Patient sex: M
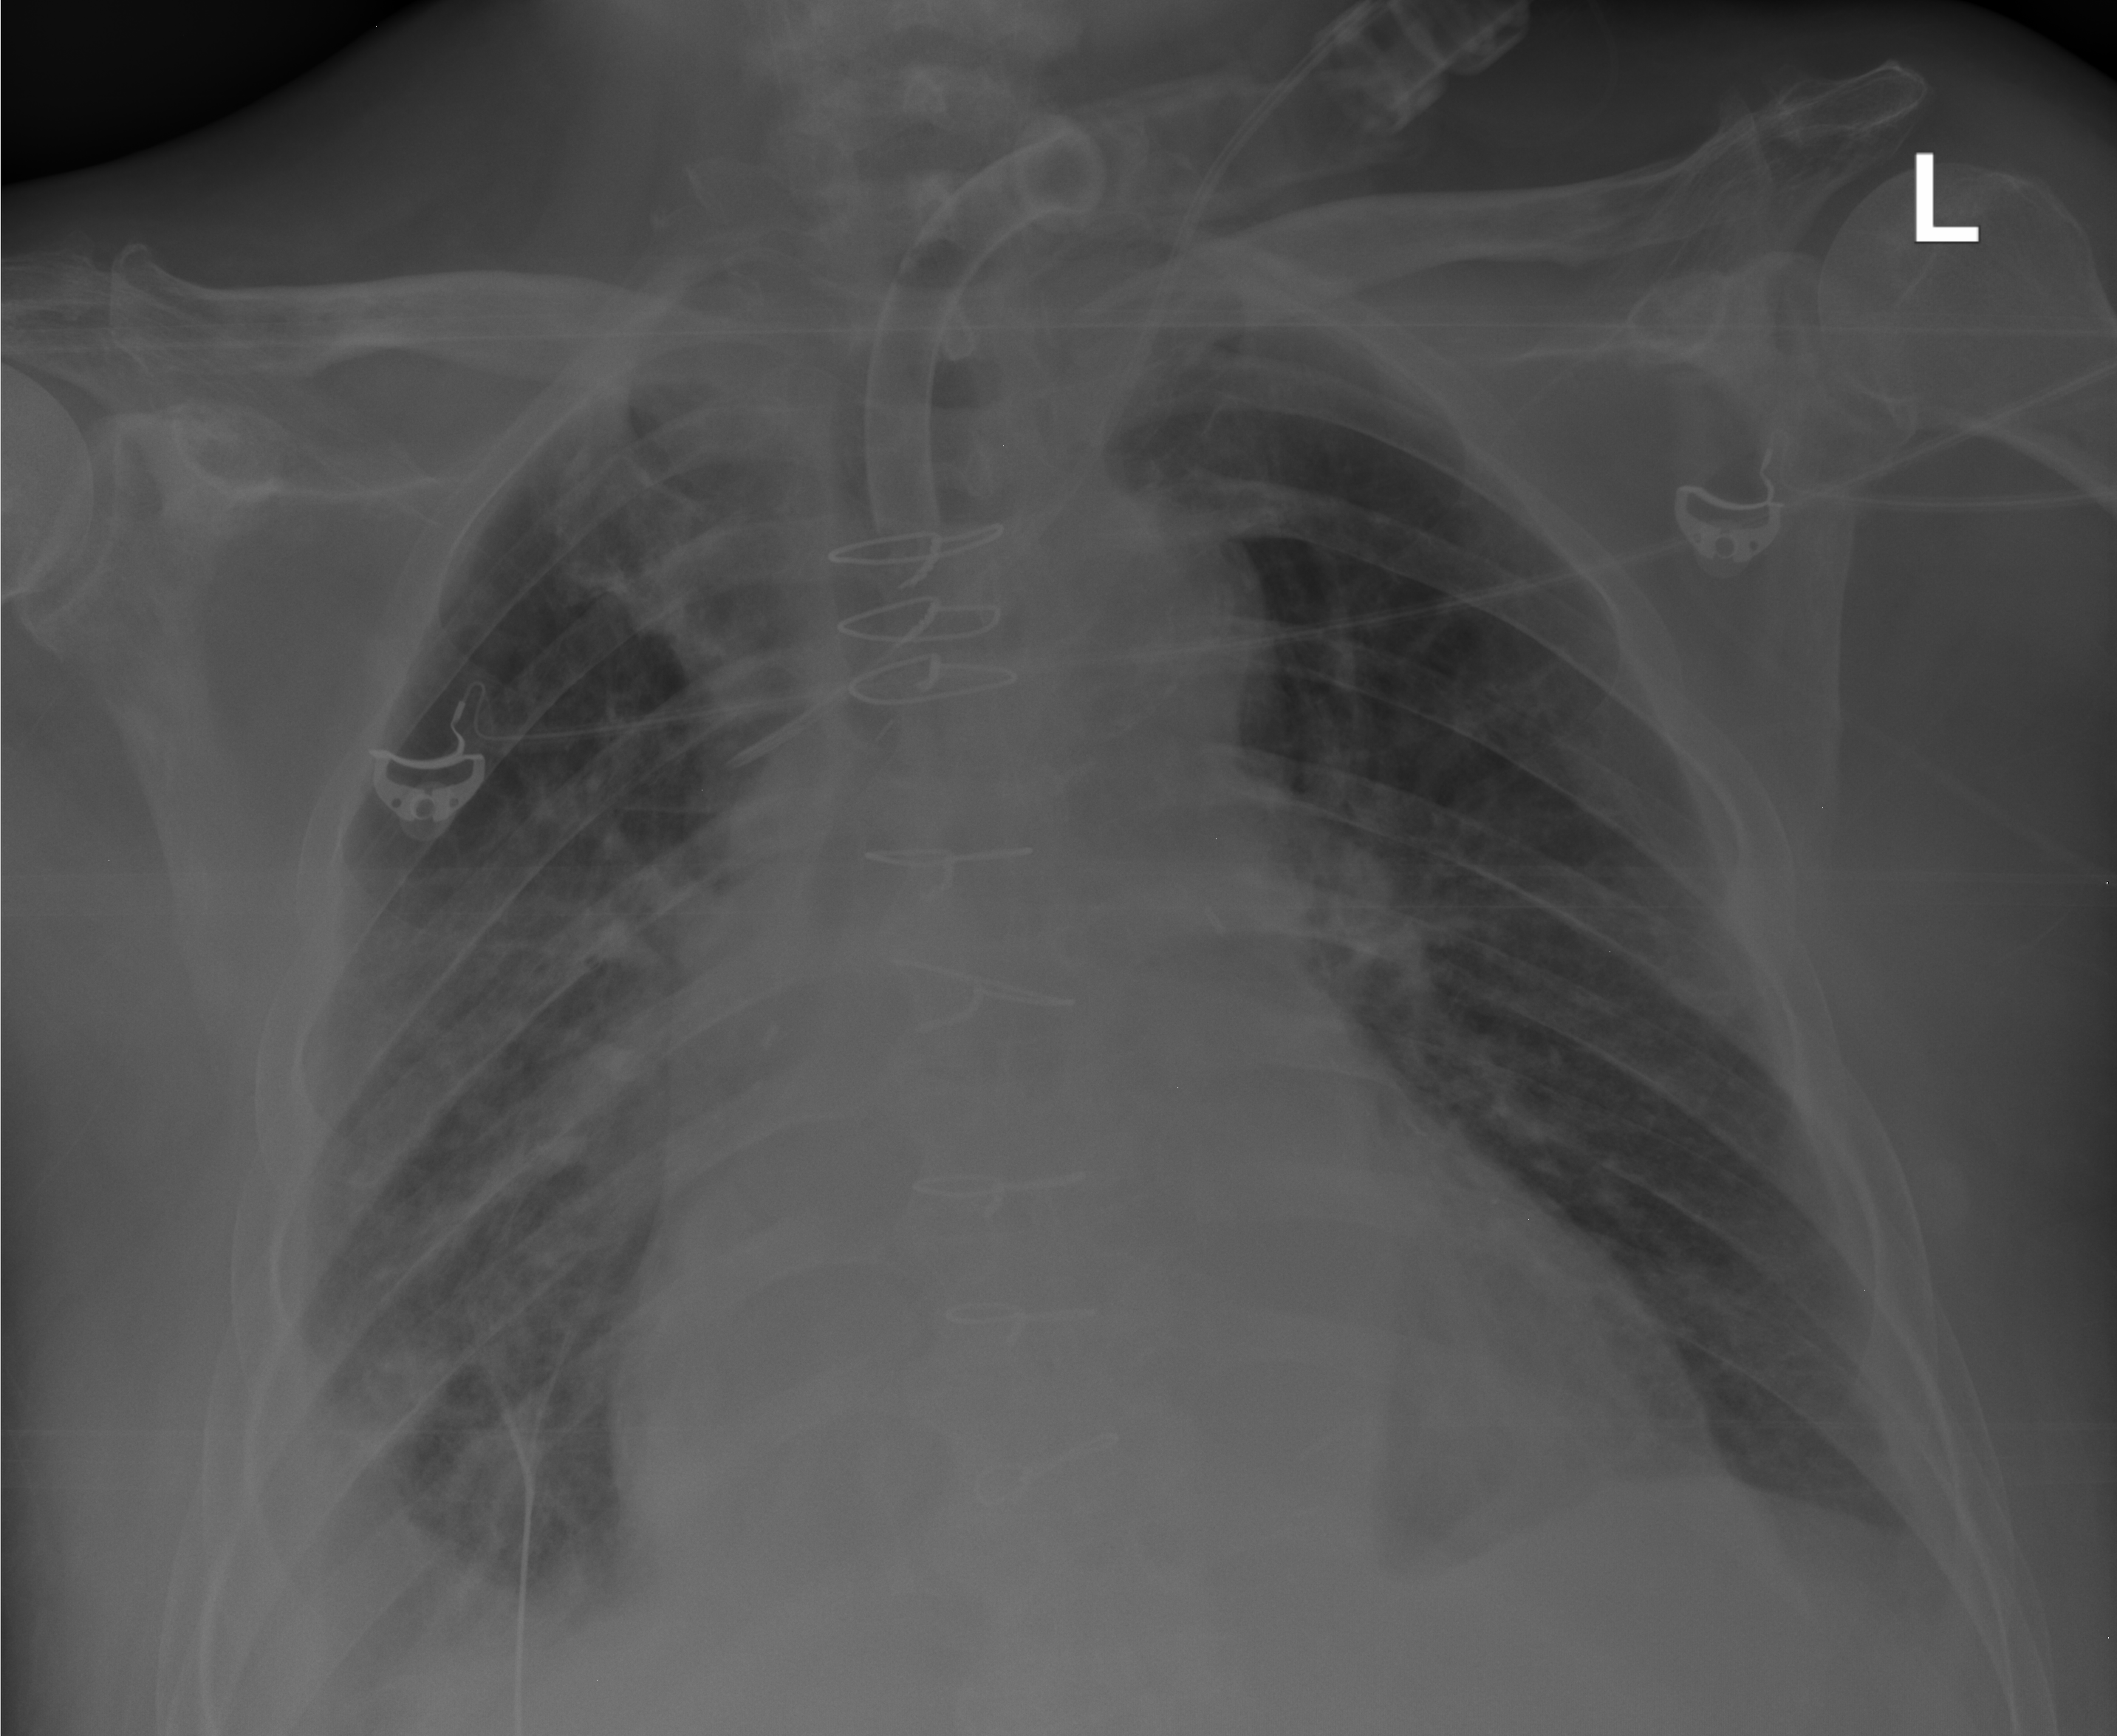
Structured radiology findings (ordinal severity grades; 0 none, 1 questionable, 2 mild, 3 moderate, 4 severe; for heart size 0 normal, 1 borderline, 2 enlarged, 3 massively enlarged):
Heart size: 2
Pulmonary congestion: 0
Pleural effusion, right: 2
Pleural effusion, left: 2
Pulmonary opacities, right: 3
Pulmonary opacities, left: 1
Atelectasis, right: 2
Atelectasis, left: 2